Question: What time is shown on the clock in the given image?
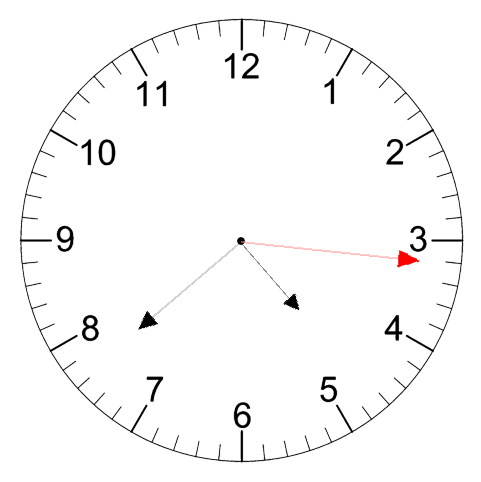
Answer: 04:38:16